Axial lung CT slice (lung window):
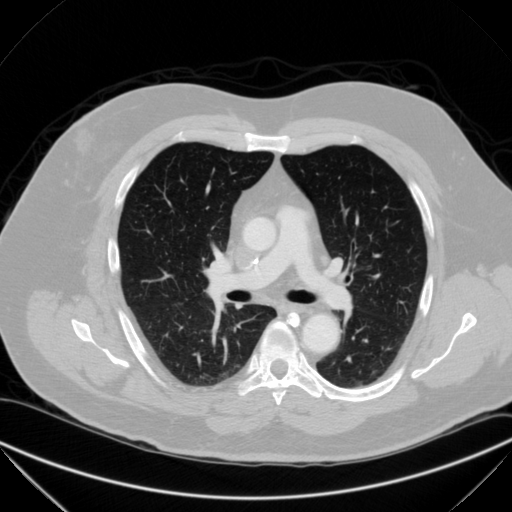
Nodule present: no